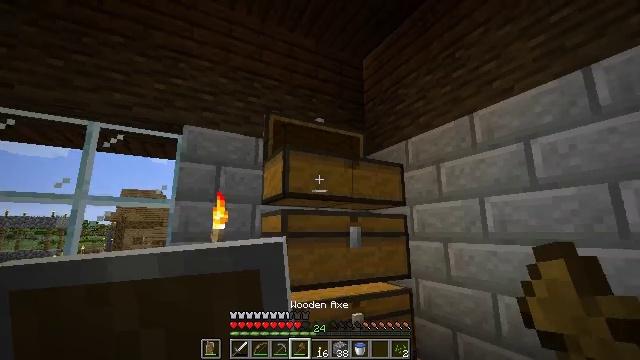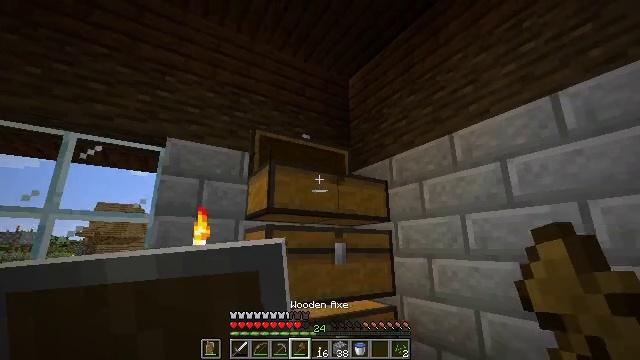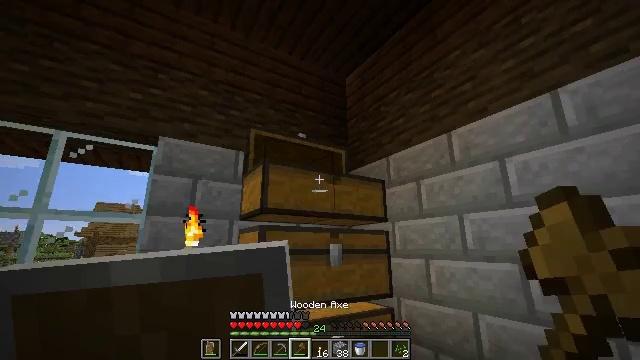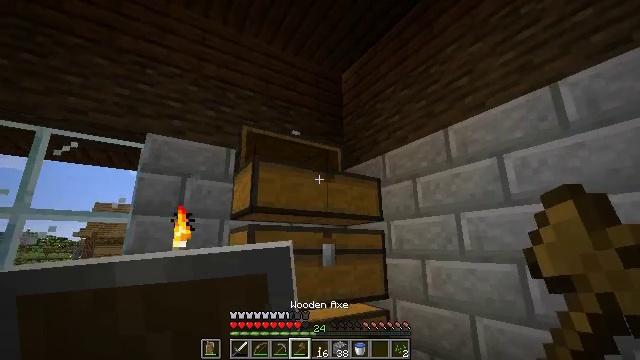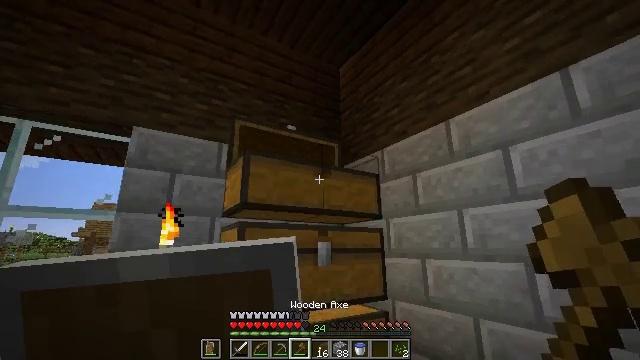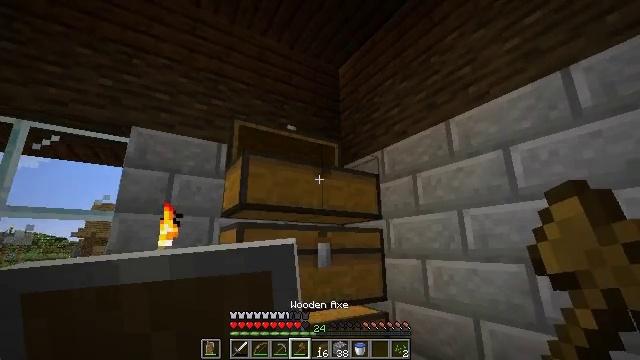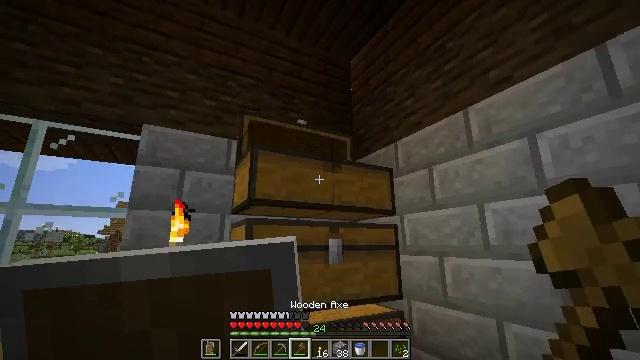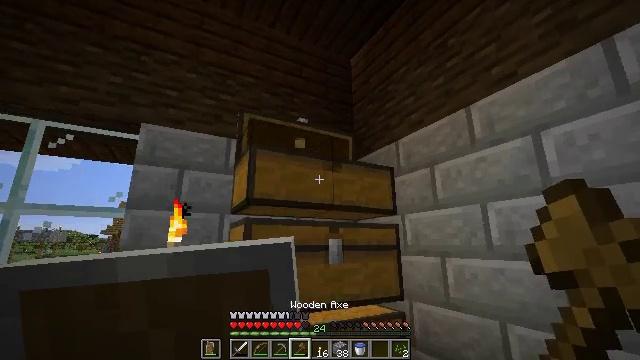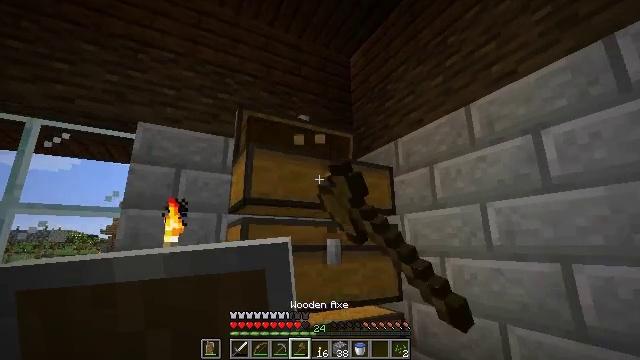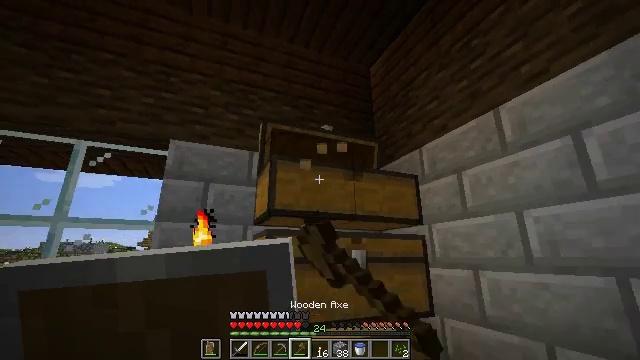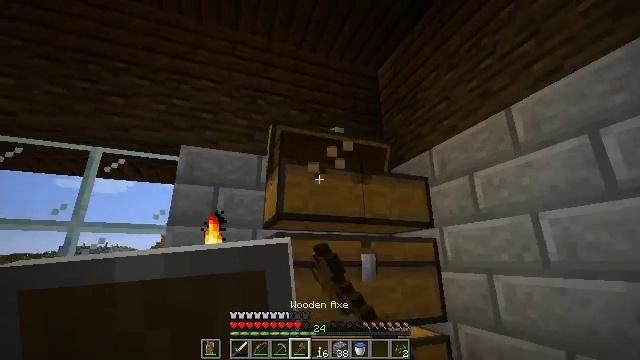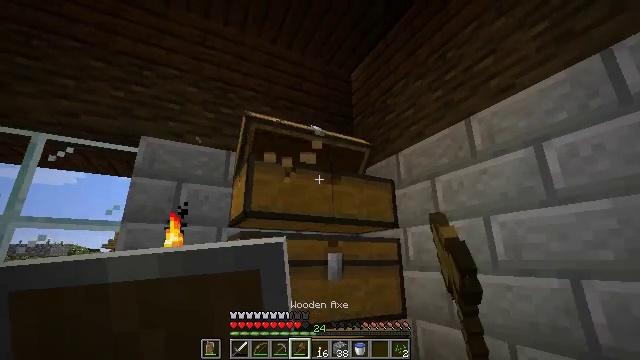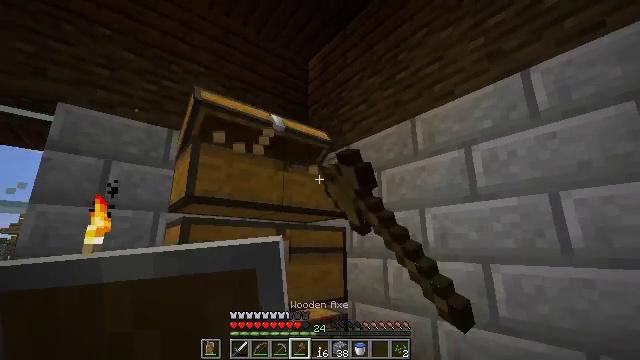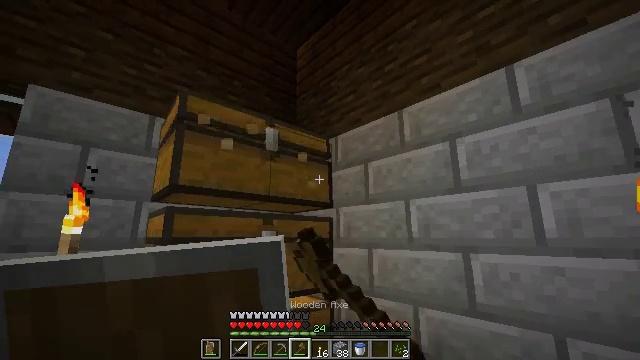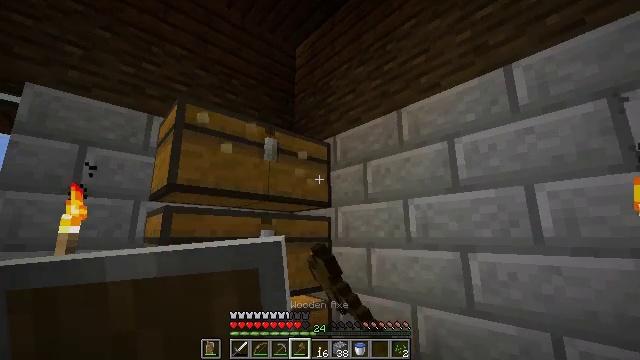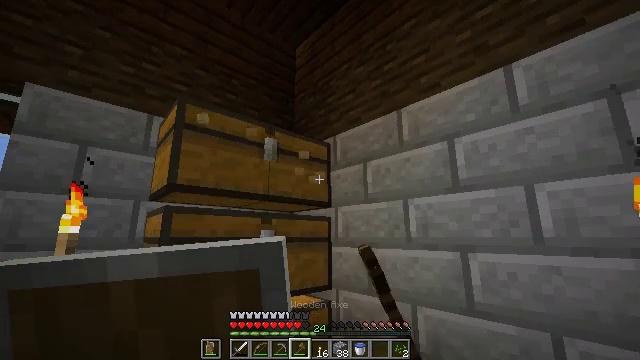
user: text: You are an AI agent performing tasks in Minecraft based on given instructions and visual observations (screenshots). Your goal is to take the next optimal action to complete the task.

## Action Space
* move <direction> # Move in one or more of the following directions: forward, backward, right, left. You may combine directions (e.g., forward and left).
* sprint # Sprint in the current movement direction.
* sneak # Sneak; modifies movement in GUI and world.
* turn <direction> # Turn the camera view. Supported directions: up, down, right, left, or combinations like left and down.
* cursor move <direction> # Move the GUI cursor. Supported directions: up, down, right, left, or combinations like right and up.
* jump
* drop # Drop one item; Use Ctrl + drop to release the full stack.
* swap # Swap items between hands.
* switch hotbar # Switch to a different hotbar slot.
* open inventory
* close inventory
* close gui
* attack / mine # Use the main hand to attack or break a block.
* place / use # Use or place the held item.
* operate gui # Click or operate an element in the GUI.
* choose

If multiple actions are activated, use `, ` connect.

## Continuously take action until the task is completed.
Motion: motion action
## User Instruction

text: Break the chest to retrieve items inside.
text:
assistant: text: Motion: turn right and up
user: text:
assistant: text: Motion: move forward and move right
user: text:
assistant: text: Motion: move forward and move right
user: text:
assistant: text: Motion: move forward
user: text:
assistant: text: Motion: no_op
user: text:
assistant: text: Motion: turn left
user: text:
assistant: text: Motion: attack / mine
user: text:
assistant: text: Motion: attack / mine
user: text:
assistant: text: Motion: turn left and up, attack / mine
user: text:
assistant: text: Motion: turn left, attack / mine
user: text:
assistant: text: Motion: turn right, attack / mine
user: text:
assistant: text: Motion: turn right and down, attack / mine
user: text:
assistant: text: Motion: turn right and down, attack / mine
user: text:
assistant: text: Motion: attack / mine
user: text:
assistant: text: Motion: attack / mine
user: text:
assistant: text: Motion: attack / mine
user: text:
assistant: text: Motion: attack / mine
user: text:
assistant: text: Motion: attack / mine
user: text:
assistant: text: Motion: attack / mine
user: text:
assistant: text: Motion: attack / mine
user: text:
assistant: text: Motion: attack / mine
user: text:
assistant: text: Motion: attack / mine
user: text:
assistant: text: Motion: attack / mine
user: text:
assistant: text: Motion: attack / mine
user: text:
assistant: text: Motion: attack / mine
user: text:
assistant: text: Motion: attack / mine
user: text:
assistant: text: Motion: attack / mine
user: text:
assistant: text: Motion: attack / mine
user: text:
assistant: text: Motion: attack / mine
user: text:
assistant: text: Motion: move forward, attack / mine